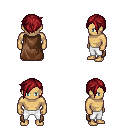
a pixel art fantasy rpg character, male body template, human, tanned skin, brown cape, white pants, brunette pixie cut hairstyle, four views (front, back, left, right), 2x2 character sprite sheet, small pixel art, hard edges, no anti-aliasing